Question: Following on from this question:
<URL>
This is an issue that I really need a resolution for. I have more information now regarding this and therefore have decided to log a new question.
I have a suite of SSRS reports located on a SQL Server running SQL Server 2008 R2. I have had no issue whatsoever accessing these reports using Internet Explorer for over 6 months.
Last week someone logged a helpdesk call stating that she could not see the reports as the page loads forever and a small icon with an explanation mark appears in the bottom left corner after a few seconds with the text 'Done' next to it.
As I was already aware that this issue was probably an IE problem, I advised the user to download Firefox and just use that instead. Upon doing this the user could see the reports.
The next day I went to access the reports as normal using IE, and the problem the user had encountered, was happening to me. I was stuck in an infinite loop with the small 'Done' with errors image in the corner. The error message upon clicking was:
'''
Webpage error details
User Agent: Mozilla/4.0 (compatible; MSIE 8.0; Windows NT 5.1; Trident/4.0; .NET CLR 2.0.50727; .NET CLR 3.0.4506.2152; .NET CLR 3.5.30729; .NET4.0C; .NET4.0E)
Timestamp: Tue, 11 Sep 2012 09:58:13 UTC
Message: Invalid character
Line: 1
Char: 1
Code: 0
URI: http://xxxxx/xxxxxxx/ScriptResource.axd?d=iYyn-VGIBSAJxmoeImLsTtesAMP1500Akt1KNGOHN_b-PEkCEZq1v-qs_SbiV610TRrm-8ISgq4xWAV6lxRrv1NaHOGFuUUOfusDmQgdb8FPNvi0YU9Sc8hp24nzIzpdQXiEtHcT-lcQIUkU_kcJg-EM61o1&t=ffffffffb868b5f4
Message: Sys.ScriptLoadFailedException: The script '/Reports/ScriptResource.axd?d=iYyn-VGIBSAJxmoeImLsTtesAMP1500Akt1KNGOHN_b-PEkCEZq1v-qs_SbiV610TRrm-8ISgq4xWAV6lxRrv1NaHOGFuUUOfusDmQgdb8FPNvi0YU9Sc8hp24nzIzpdQXiEtHcT-lcQIUkU_kcJg-EM61o1&t=ffffffffb868b5f4' could not be loaded.
Line: 5
Char: 25340
Code: 0
URI: http://xxxxx/xxxxxxx/ScriptResource.axd?d=IcCsSJUAEsxazITdzqHjDt1BesfkTp6Mm3HS3LIMBVF2Lxr_e3gi3u2PvZQRuLbGfe0MhIoDqlxXvrXTRXhpV2wfNhWcJK0iLFPtfDZzuej4KzvCBV1ggWWCaLYj6iG0RpVkSYBY-IrbRMKNOCn9Qc8W77bR9CrIphFmFbR2zKerE3DA0&t=ffffffffb868b5f4
'''
I checked the IE version number that I was using was version 8.0.6001.18702. I tried getting a colleague to attempt to access the report who was also using version 8.0.6001.18702 IE, and hers went through no problems.
The thing I find strange about this is that for 6 months plus I have no issues, then all of a sudden I cannot use IE to access the reports, and you can't even say it's an internet explorer version issue because as I said, my colleague is using the same version as me.
As it works using Firefox it still points towards an IE issue however possibly something Server side?
Can anyone suggest anything here as if it's a problem for me, this could become a problem for many users over night.
See attached screen shot with what I see when I try to access the report:
>
Research suggests this should fix, have done this and monitored using fiddler however it is still using GZIP compression, and not working for me.
'''
<system.web.extensions>
<scripting>
<scriptResourceHandler enableCompression="false" enableCaching="true"/>
</scripting>
</system.web.extensions>
'''
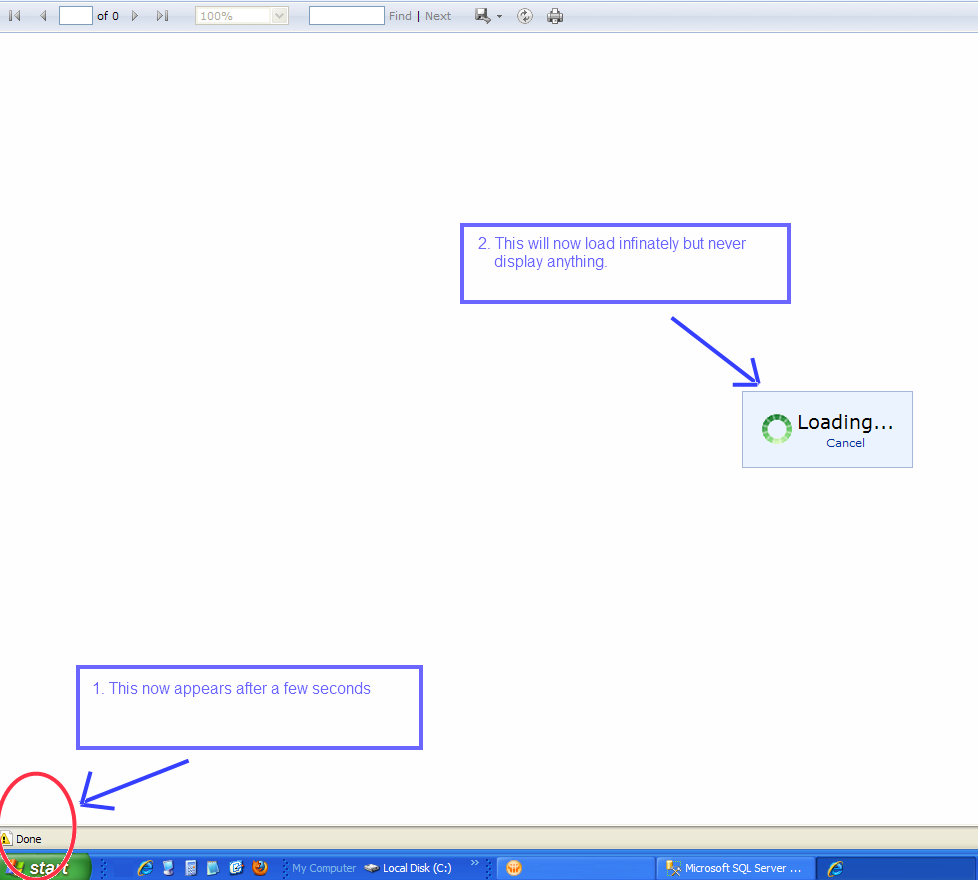
Answer: As crazy as this sounds, the solution to my problem was simple.
Go to Control Panel > Internet Options > Advanced
Turn off HTTP 1.1 Settings and then back on again.
The SSRS Reports now render correctly, however my version of ie8 still does not want to support gzip encoding wheras my collegues does.
After 10 minutes - 30 minutes the error comes back however, I have now turned off HTTP 1.1 all together and although not ideal, I can view the reports.